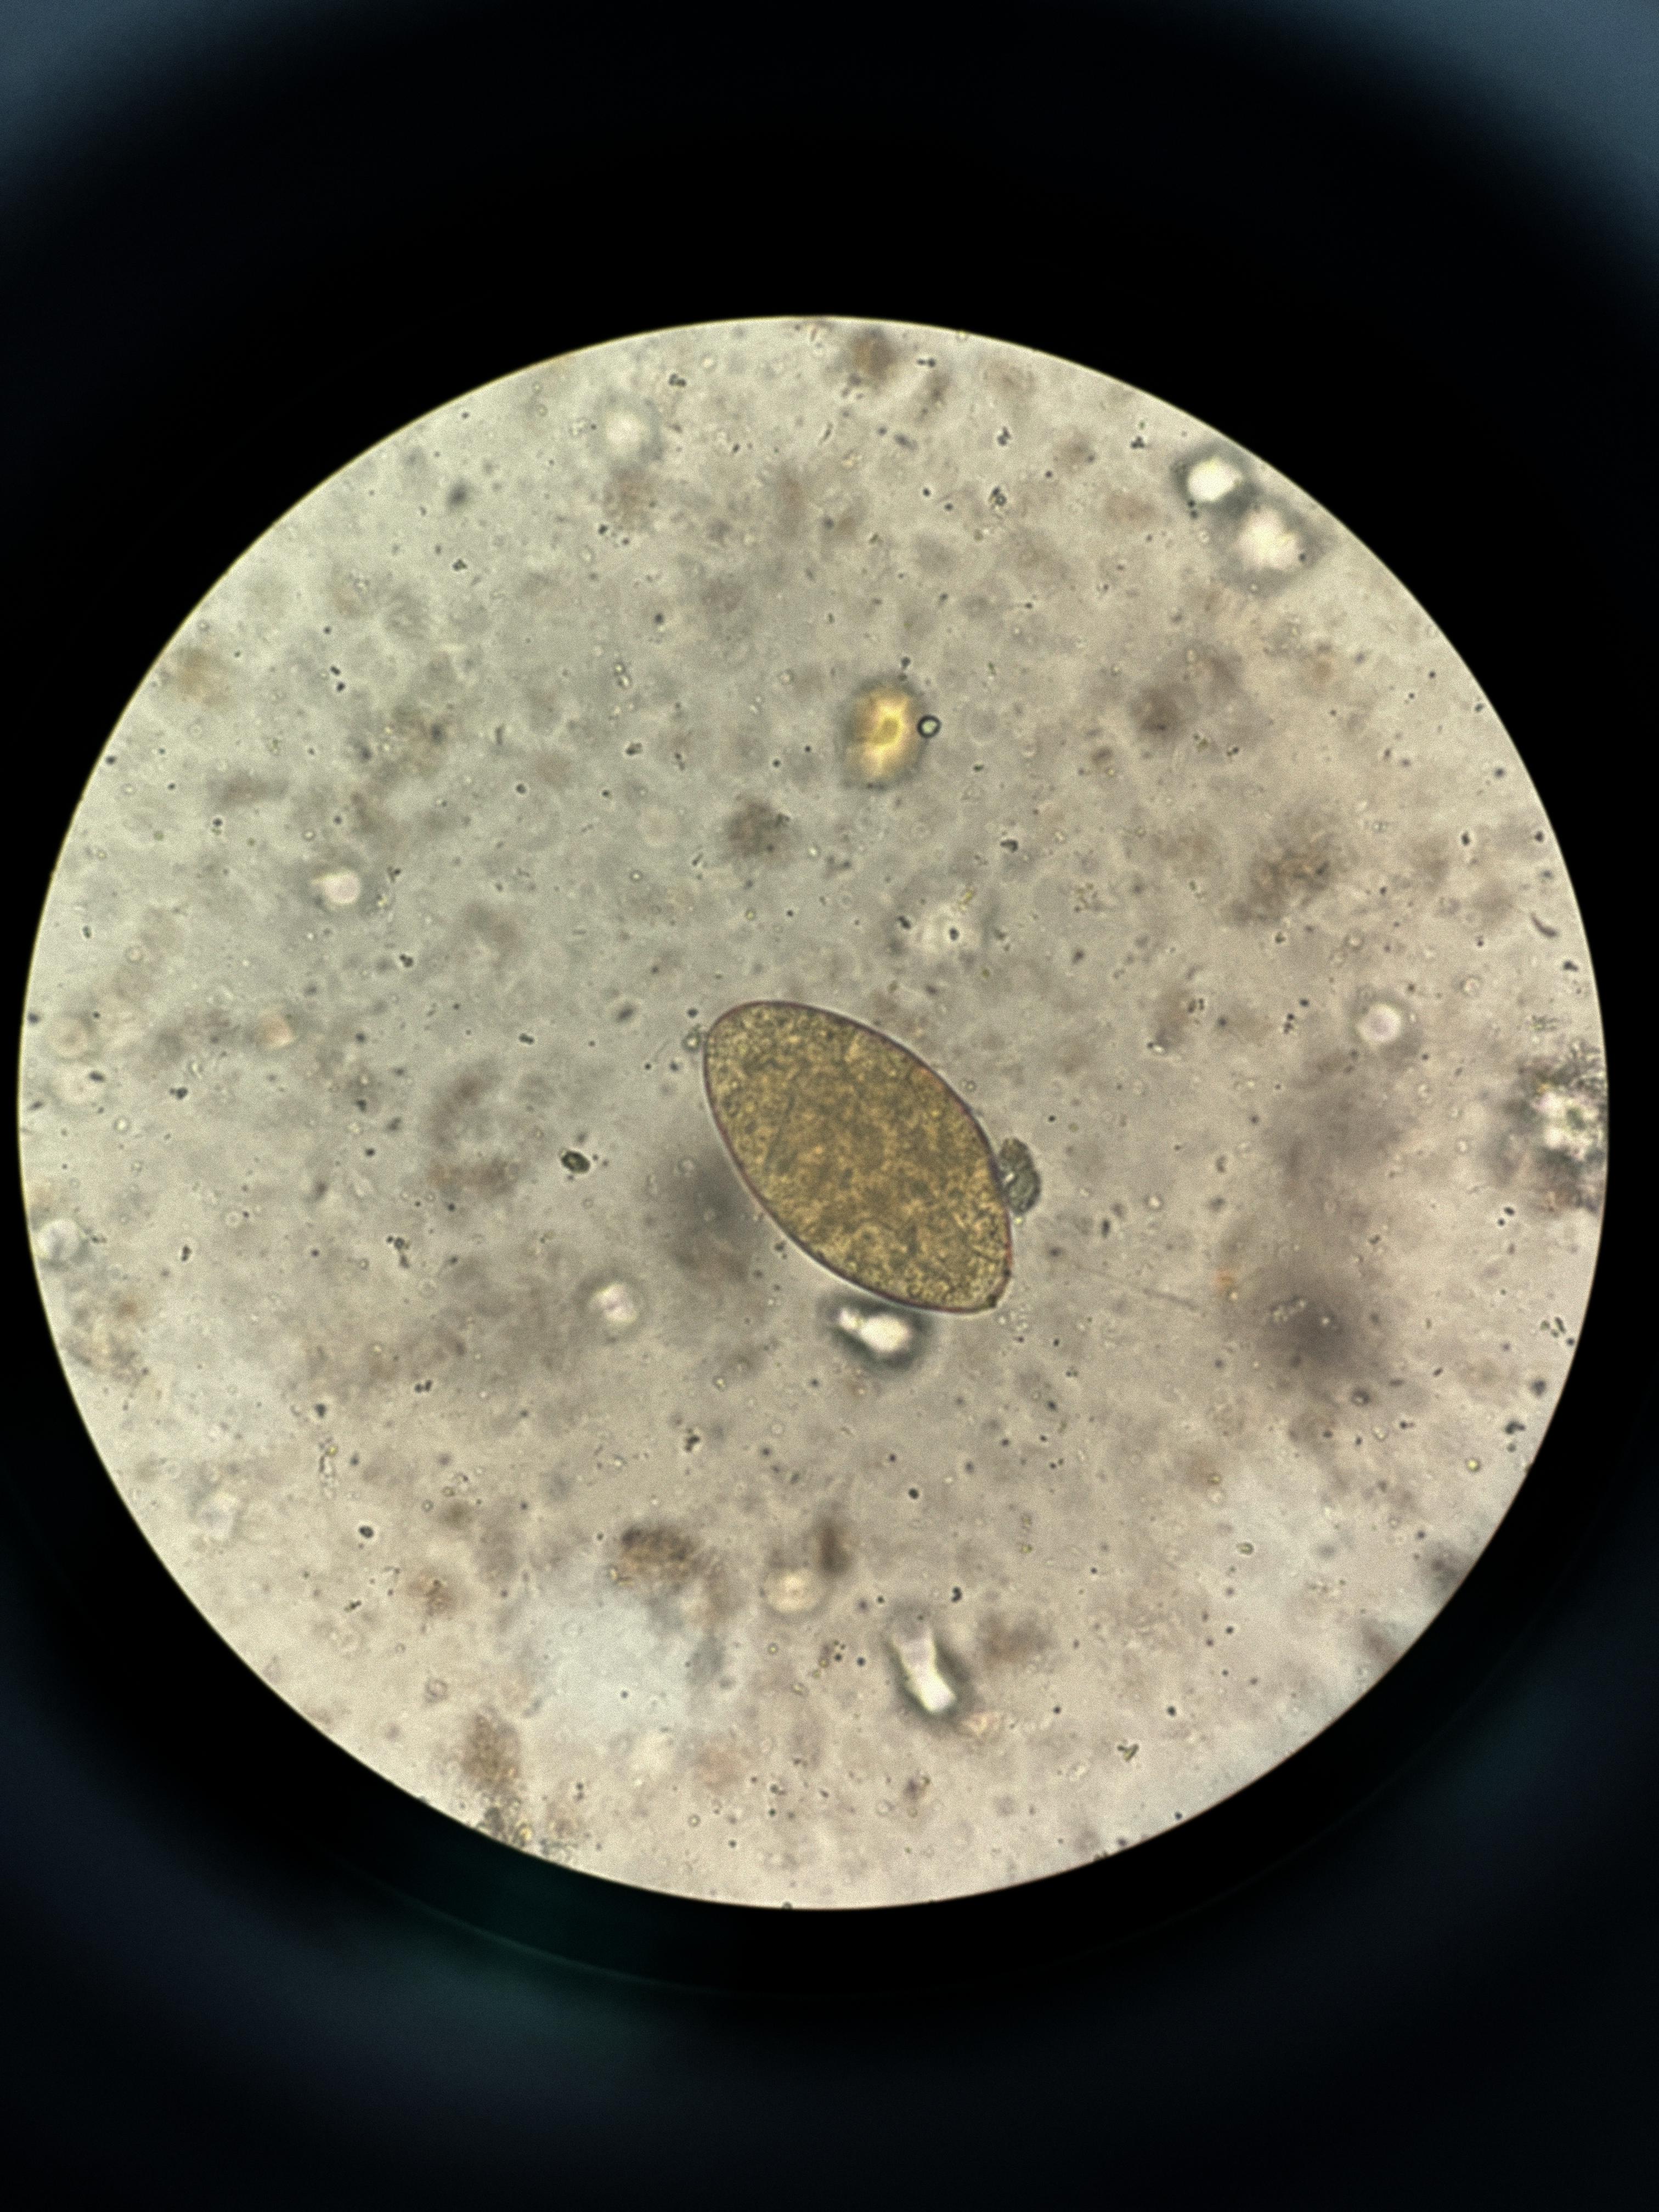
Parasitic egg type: Fasciolopsis buski